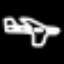
Label: airplane